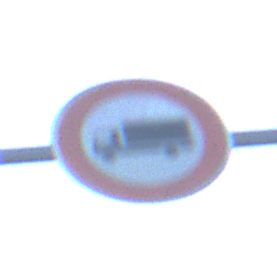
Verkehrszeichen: VerbotFuerKraftfahrzeugeUeberDreiKommaFuenfTonnen
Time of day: SunriseSunset
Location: Outdoor (RoadRail)
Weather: Clear
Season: NotSpecified
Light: Natural